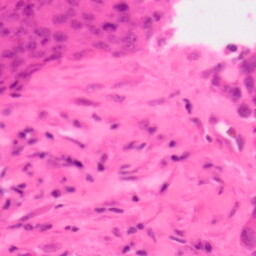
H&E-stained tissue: Colon